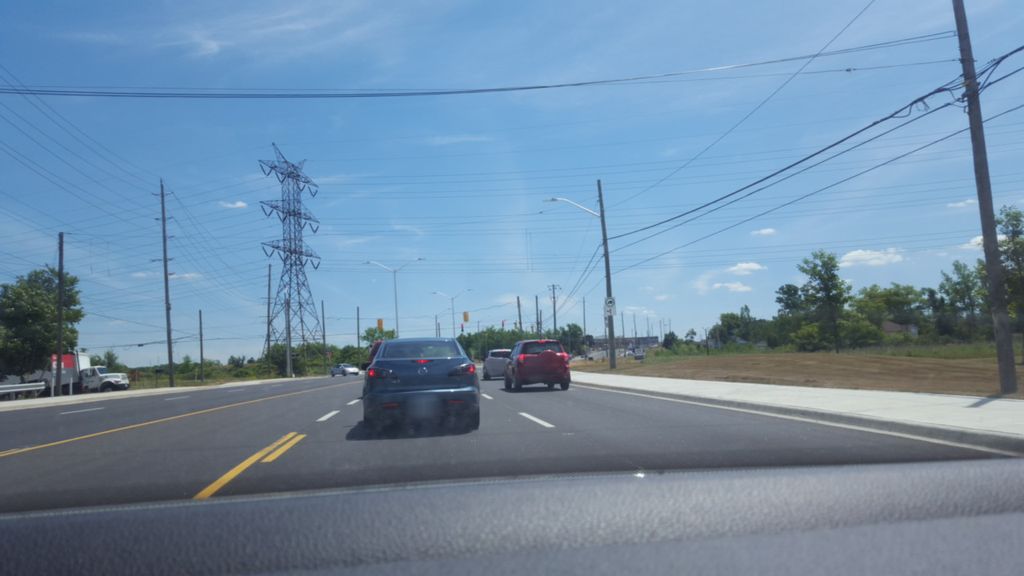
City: hamilton